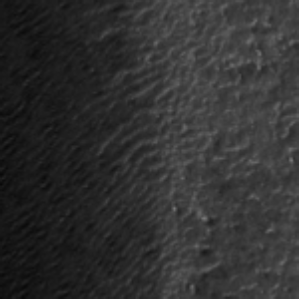
Label: frost